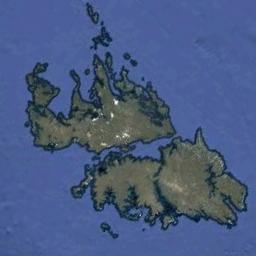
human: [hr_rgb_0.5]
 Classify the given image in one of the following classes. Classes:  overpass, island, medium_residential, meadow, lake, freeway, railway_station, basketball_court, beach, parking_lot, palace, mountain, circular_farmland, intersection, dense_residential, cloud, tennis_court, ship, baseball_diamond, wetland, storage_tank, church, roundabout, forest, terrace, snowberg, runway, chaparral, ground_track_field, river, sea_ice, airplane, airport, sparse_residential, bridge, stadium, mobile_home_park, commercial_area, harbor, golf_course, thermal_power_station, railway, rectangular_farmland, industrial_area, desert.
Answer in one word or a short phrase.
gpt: island